Question: I am an R semi-proficeint but have been stuck on this problem for 2 days; all I want to do is produce a simple ribbon plot of a project's expected versus actual cost. The data is as follows:
'''
InfoSource TimePoint PredictedCost CPI ProjectedCost
1 XXX Business Case 2012-06 <PHONE> 1.0 <PHONE>
2 Second Business Case 2014-11 <PHONE> 6.2 <PHONE>
3 Report to Board 2015-07 <PHONE> 7.1 <PHONE>
4 Report to Corporate Exec 2017-06 <PHONE> 10.3 <PHONE>
'''
'glimpse()' output:
'''
## Observations: 4
## Variables: 5
## $ InfoSource <chr> "XXX Business Case", "Second Business Case", "Report to Board", "Report to Corporate Exec"
## $ TimePoint <chr> "2012-06", "2014-11", "2015-07", "2017-06"
## $ PredictedCost <int> <PHONE>, <PHONE>, <PHONE>, <PHONE>
## $ CPI <dbl> 1.0, 6.2, 7.1, 10.3
## $ ProjectedCost <int> <PHONE>, <PHONE>, <PHONE>, <PHONE>
'''
I have tried all manner of calls to ggplot2 to get it to work and always produce everything I want except for the ribbon itself; example here ...

Here is my call to ggplot -
'''
ggplot(Projection) +
geom_ribbon(aes(
x = as.factor(TimePoint), ymin = ProjectedCost, ymax = PredictedCost,
fill = "Cost over-run"
), alpha = 1.0) +
scale_fill_manual("", values = "darkred") +
labs(
y = "Project cost ($)", x = "Milestone", colours = "Parameter",
title = "XXXX Project cost analysis Oct 2018"
)
'''
Any thoughts on what I'm missing here ???
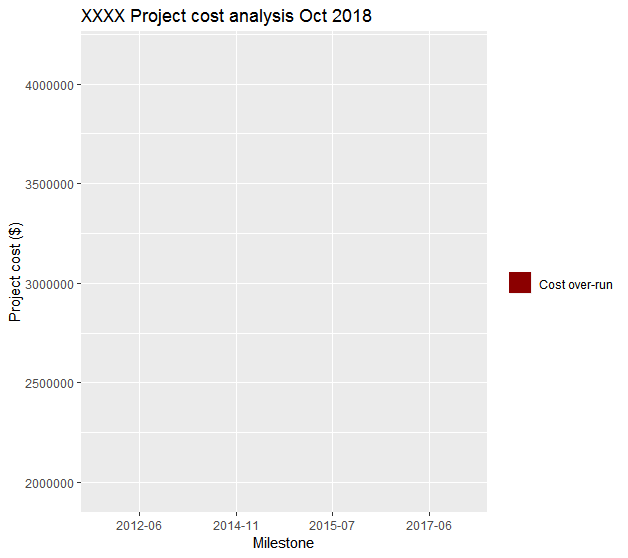
Answer: Try just using dates:
'''
read.csv(text='InfoSource,TimePoint,PredictedCost,CPI,ProjectedCost
"XXX Business Case","2012-06",<PHONE>,1.0,<PHONE>
"Second Business Case","2014-11",<PHONE>,6.2,<PHONE>
"Report to Board","2015-07",<PHONE>,7.1,<PHONE>
"Report to Corporate Exec","2017-06",<PHONE>,10.3,<PHONE>',
stringsAsFactors = FALSE) -> Projection
Projection$TimePoint <- as.Date(sprintf("%s-01", Projection$TimePoint))
ggplot(Projection) +
geom_ribbon(aes(
x = TimePoint, ymin = ProjectedCost, ymax = PredictedCost,
fill = "Cost over-run"
), alpha = 1.0) +
scale_fill_manual("Parameter", values = "darkred") +
labs(
x = "Milestone", y = "Project cost ($)",
title = "XXXX Project cost analysis Oct 2018"
)
'''
<URL>